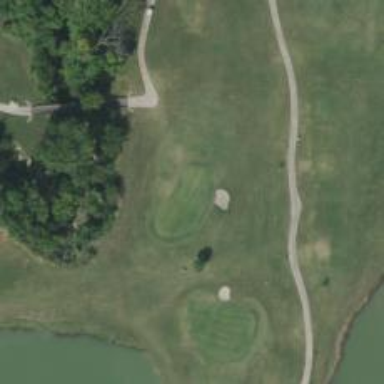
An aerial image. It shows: Golf hole.